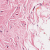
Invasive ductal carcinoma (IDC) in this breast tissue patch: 0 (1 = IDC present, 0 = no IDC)